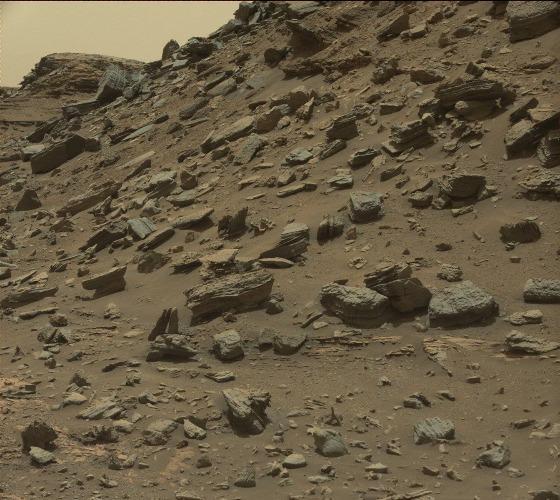
Terrain classes present: Bedrock, Gravel / Sand / Soil, Rock, Shadow, Sky / Distant Mountains